Field crop: maize
Growth stage: 2
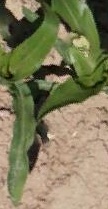
Species: maize